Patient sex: M
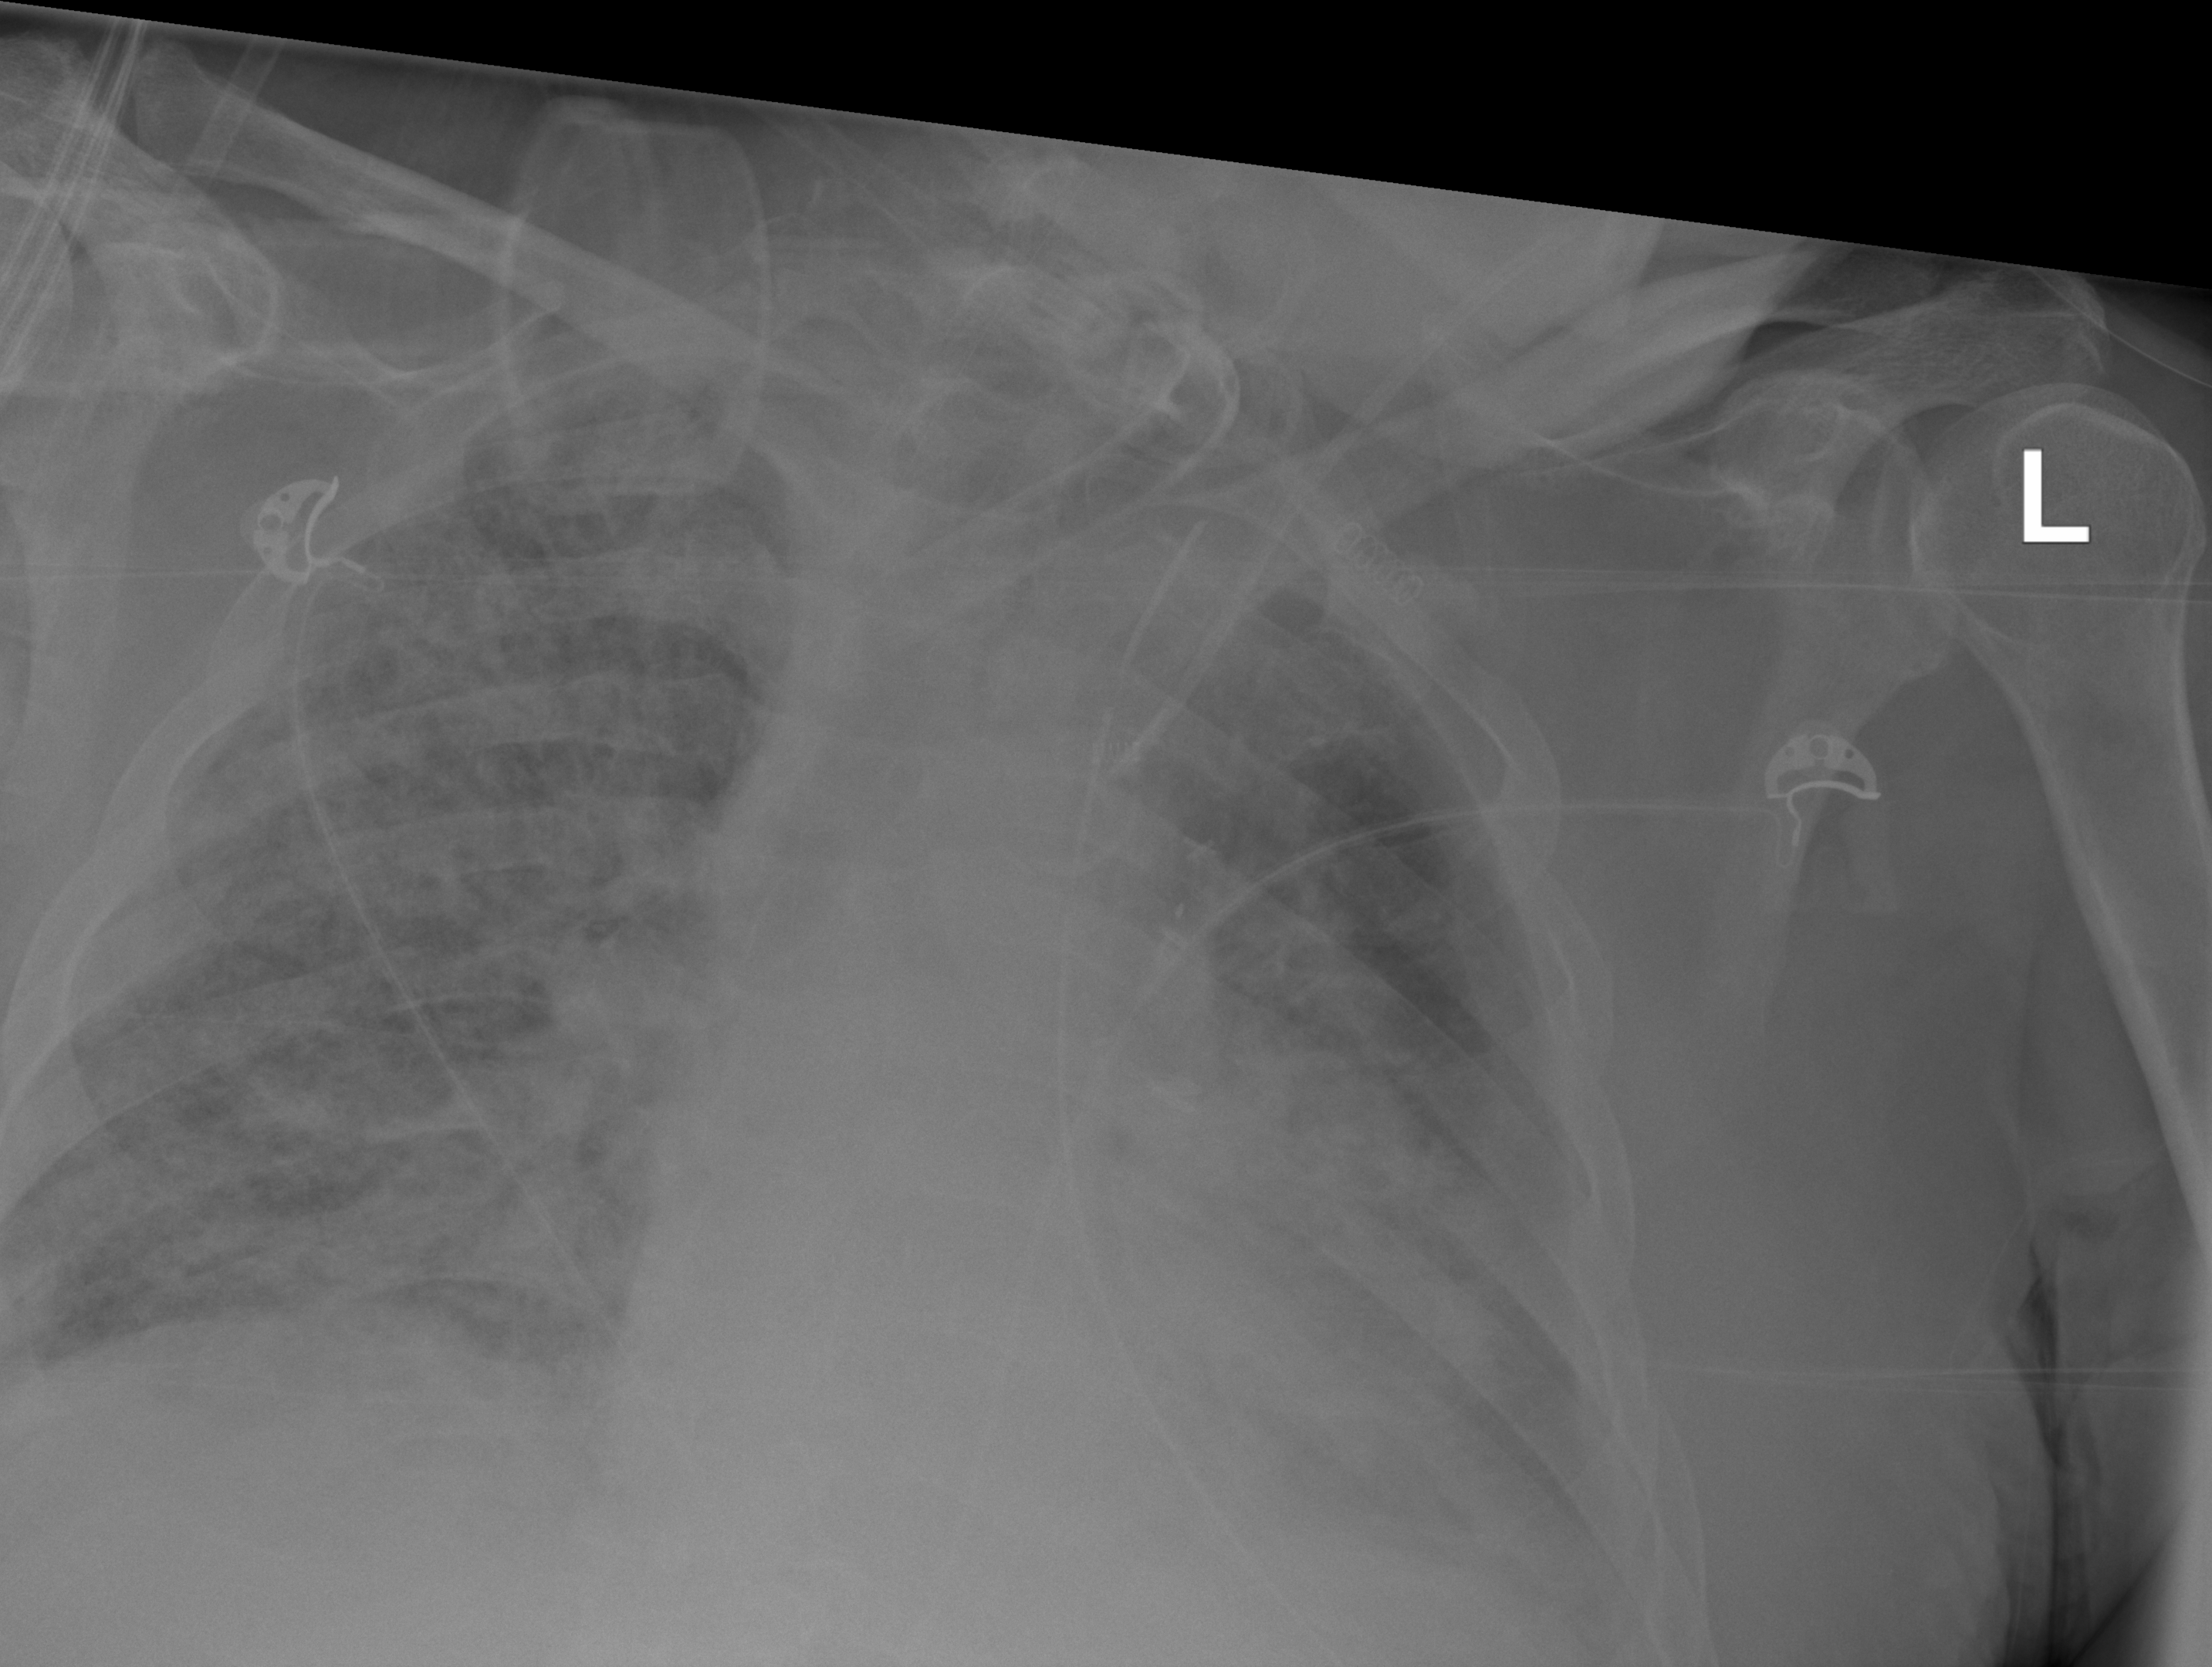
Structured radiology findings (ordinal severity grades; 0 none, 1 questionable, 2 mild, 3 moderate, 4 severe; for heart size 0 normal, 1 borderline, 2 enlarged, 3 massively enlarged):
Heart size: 2
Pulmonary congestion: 3
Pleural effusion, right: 2
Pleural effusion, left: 2
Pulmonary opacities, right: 4
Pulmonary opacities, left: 3
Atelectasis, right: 3
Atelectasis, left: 2